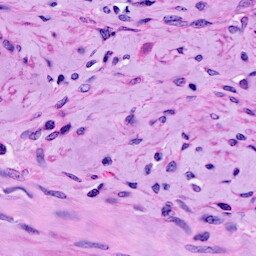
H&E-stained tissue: Cervix